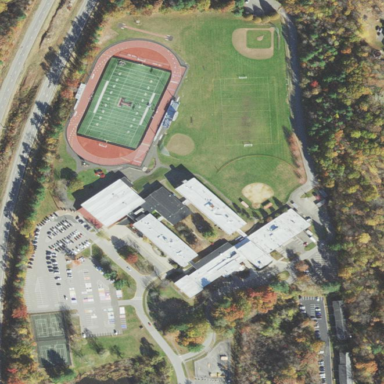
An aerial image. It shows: School.